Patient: sex M, age 77
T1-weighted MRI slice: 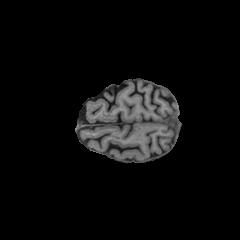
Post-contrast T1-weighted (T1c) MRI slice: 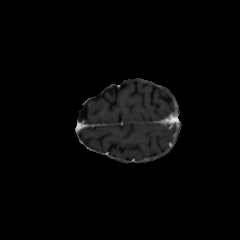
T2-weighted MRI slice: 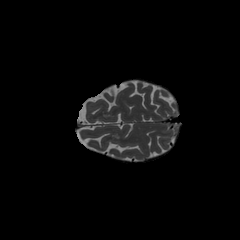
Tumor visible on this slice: no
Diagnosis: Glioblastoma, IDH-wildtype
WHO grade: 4